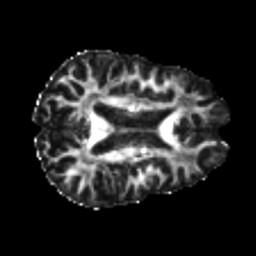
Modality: FA
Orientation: axial
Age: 26
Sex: male
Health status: healthy
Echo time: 0.074 s